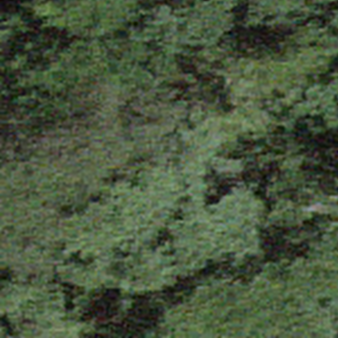
Label: other